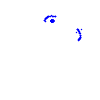
Particle: proton